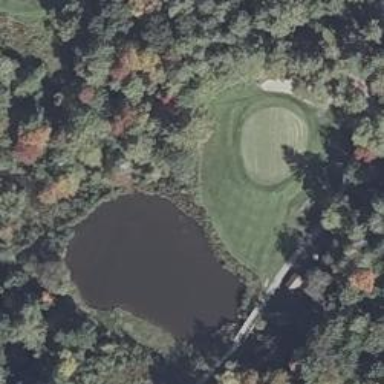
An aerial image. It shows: Golf rough area.